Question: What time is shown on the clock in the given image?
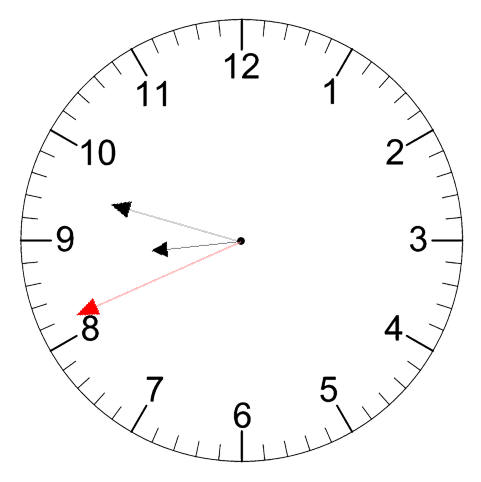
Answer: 08:47:41